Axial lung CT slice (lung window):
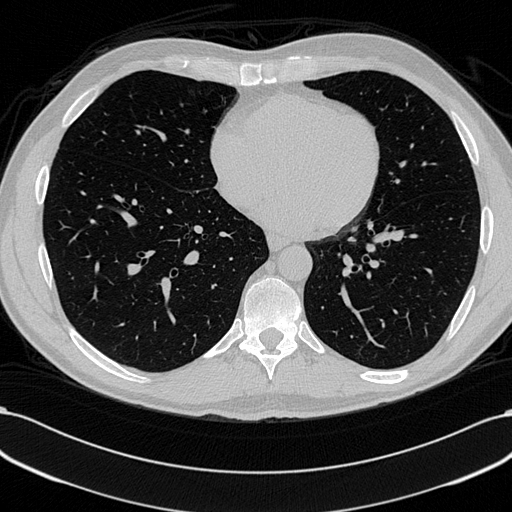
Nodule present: no